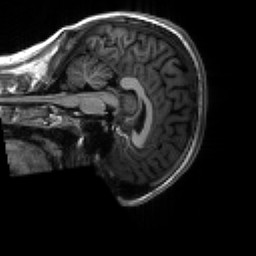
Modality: T1w
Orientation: sagittal
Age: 18
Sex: male
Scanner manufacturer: siemens
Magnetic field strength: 3 T
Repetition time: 2.3 s
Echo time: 0.00267 s